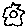
Label: sun